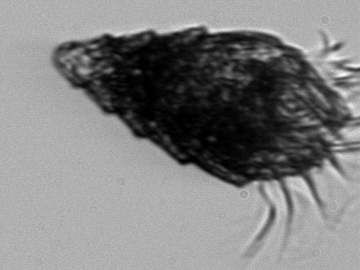
Label: Laboea_strobila